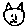
Label: cat